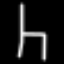
Label: chair